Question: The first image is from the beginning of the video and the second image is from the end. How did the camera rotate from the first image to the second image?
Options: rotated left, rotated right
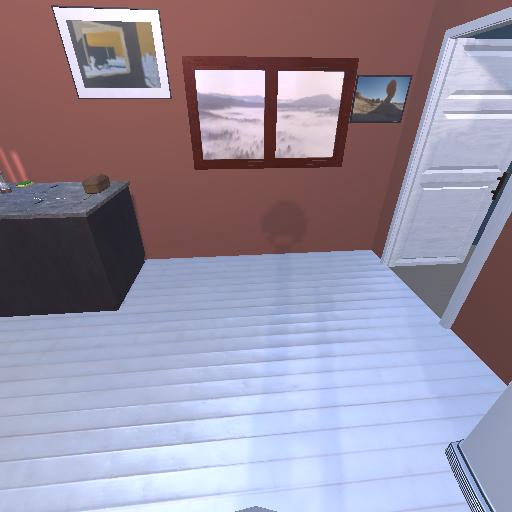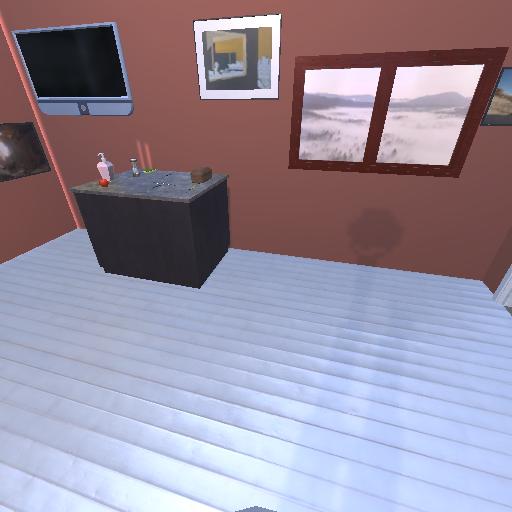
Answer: rotated left